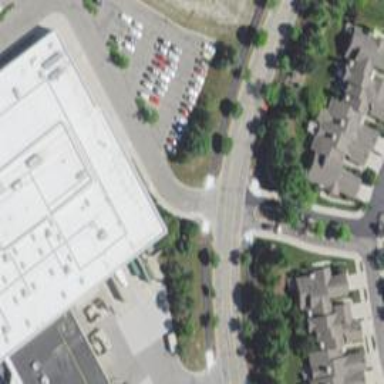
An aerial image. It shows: Residential road with separate sidewalk.